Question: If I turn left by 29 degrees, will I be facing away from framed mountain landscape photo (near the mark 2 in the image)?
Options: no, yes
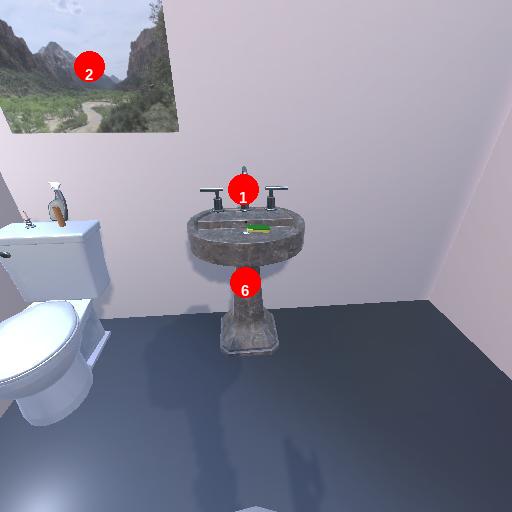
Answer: no